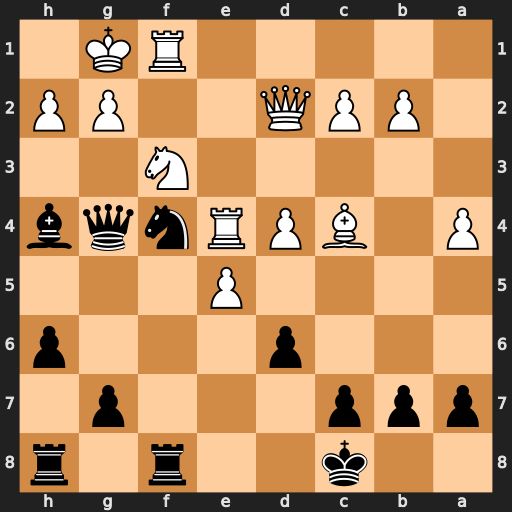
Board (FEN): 2k2r1r/ppp3p1/3p3p/4P3/P1BPRnqb/5N2/1PPQ2PP/5RK1
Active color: b
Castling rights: -
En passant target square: -
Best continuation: Nh3+ Kh1 Qxe4